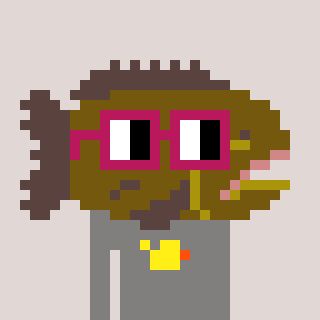
a pixel art character with square dark red glasses, a grouper-shaped head and a bluegrey-colored body on a warm background